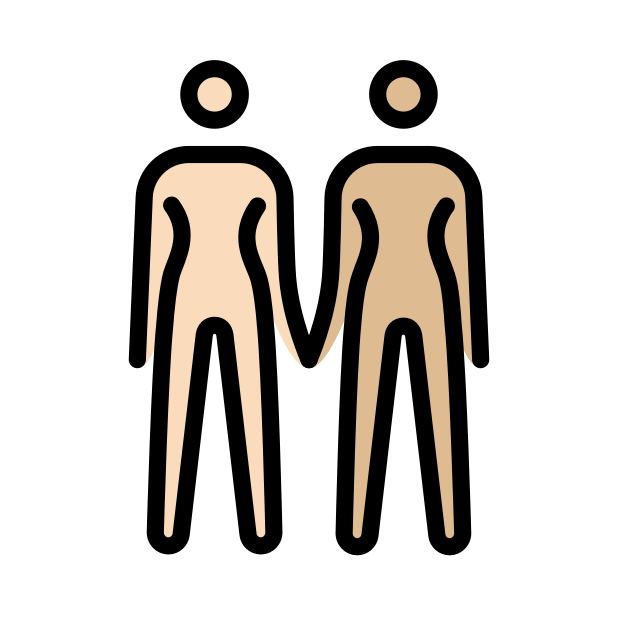
women holding hands: light skin tone, medium-light skin tone